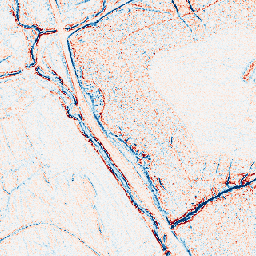
Category: edge_preserving
Decomposition family: bilateral
Decomposition parameters: d: 5
sigma_color: 75
sigma_space: 50
Upsampling method: nearest
Upsampling parameters: scale: 8
Upsampling scale: 8